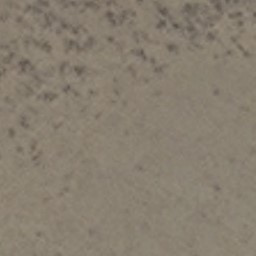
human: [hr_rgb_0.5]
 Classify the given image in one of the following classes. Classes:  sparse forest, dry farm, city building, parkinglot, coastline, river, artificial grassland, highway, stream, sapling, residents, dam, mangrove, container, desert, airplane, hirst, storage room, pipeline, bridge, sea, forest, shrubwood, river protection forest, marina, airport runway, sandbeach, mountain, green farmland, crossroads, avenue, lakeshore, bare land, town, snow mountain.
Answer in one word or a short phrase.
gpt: bare land